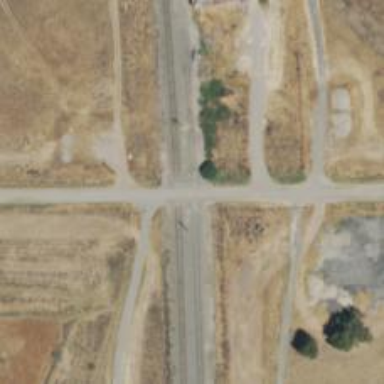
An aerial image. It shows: Preserved rail siding in service.